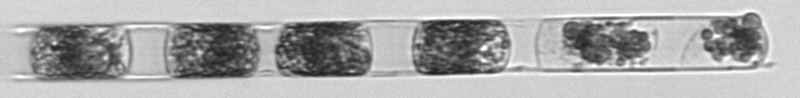
Label: Hemiaulus